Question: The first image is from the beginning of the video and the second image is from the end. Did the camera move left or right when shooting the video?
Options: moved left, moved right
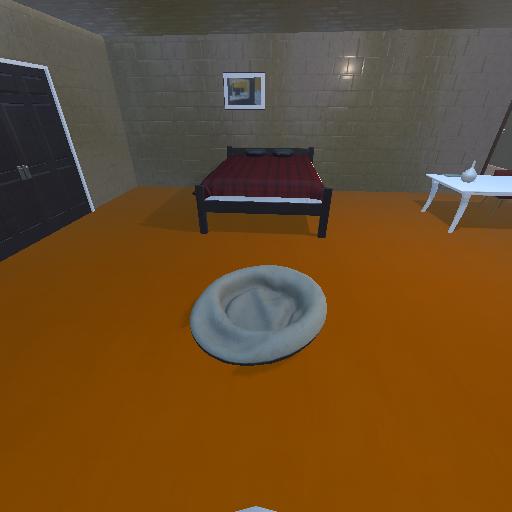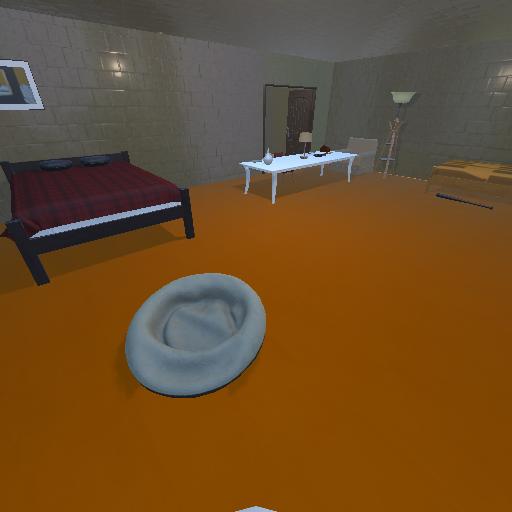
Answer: moved left